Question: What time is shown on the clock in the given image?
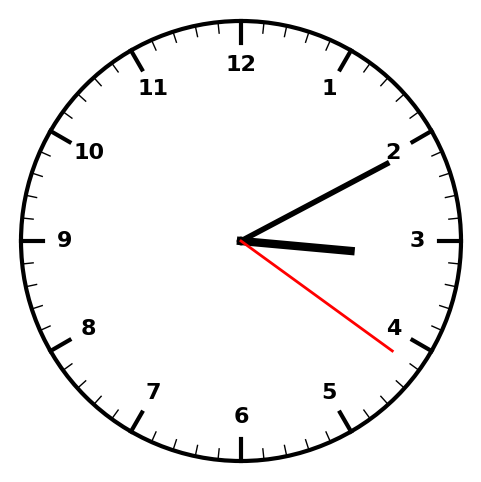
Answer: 03:10:21